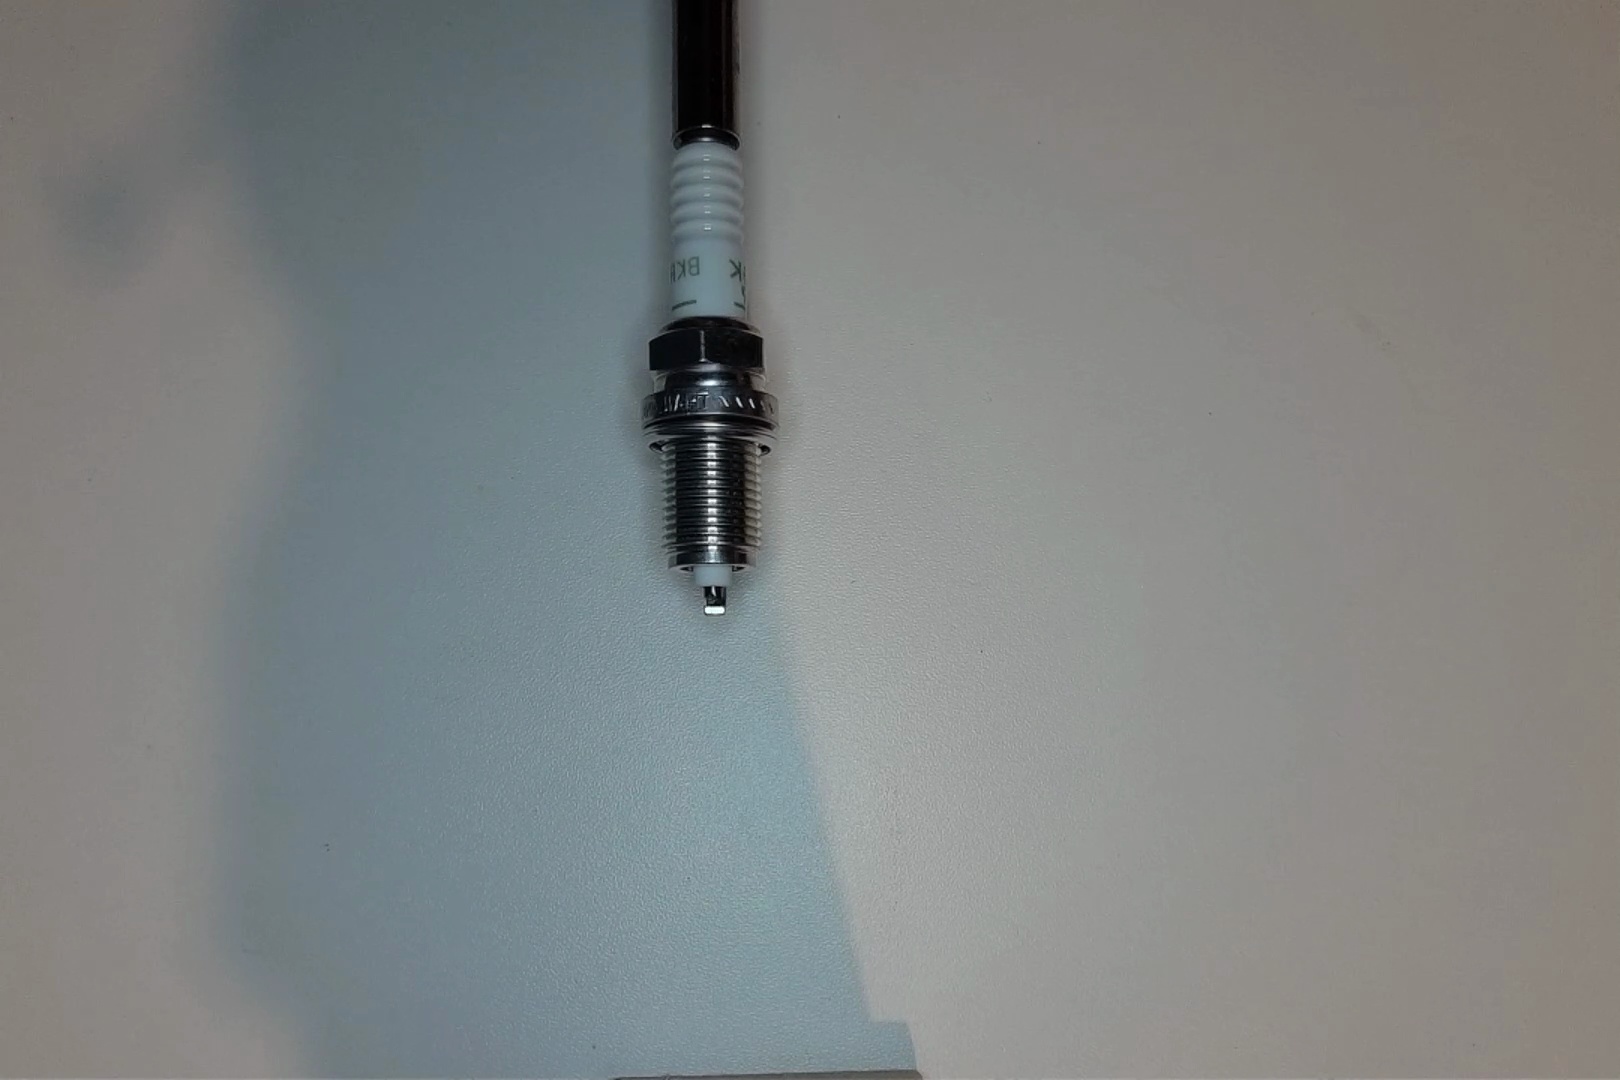
Label: no anomaly